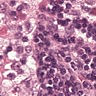
Metastatic tissue present: no